Question: This is what I'm referring to: <URL>
Is "badge" the commonly agreed upon term? Facebook and countless other sites use this feature to instantly update users via messages, requests and notifications. The UI pattern is becoming so common I fully expected to find something authoritative, like would with "dialog" or "modal". But what I've found has been all over the place: badge, notification, notifier, messages, jewel, update icon, bubble, counter, count... But which is the most semantic and accurate?
I fully acknowledge that I'm attempting to split hairs, but after initially intending to do a quick search on Google to find out what this pattern was called, I've now come to the conclusion that either: a) there is no consensus on how to describe this very common UI pattern. or b) I'm searching in the wrong places with bad assumptions and incorrect terminology (I'm hoping it's A, but I'm man enough to admit that it's more likely to be B).
StackOverflow's "badge" tag description is "A badge is a concise visual indication of something important to the user. For example, the number of unread emails in an email app can be displayed as a badge on the app's icon."
Alas, I'm still not convinced that the word "badge" is even remotely appropriate here.
Not to mention, my team is working on a feature that is completely unrelated that we've decided to call "badges" (not "badgers", very important distinction), so when I saw Bootstrap's '.badges' component I started wondering if we were incorrectly applying a "known" concept.
So what is that little notification update icon thingy called?
Edit: after seeing a couple of replies I want to clarify that I'm asking this in the spirit of semantic coding. I don't really "care" about the design or usability aspect of the pattern, I am more interested in staying committed to being as semantic as possible with my code. After muddling through terribly written markup from countless open source projects I've come to fully understand the value of semantic coding. Understanding how to effectively describe classes is more than just a "UX" or vocabulary thing. It's about clean code, DRY code, organized semantic code that describes the content as accurately as possible, and so on.
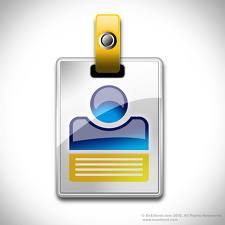
Answer: The term "badge" normally refers to a small indicator that is added to an icon to show the current status of the thing the icon references. For example, if an email icon has a small number in a colored rectangle that indicates the number of unread emails, that's a "badge". The "badge" is placed on the icon the same way a badge is placed on someone's shirt.
Twitter's use of the term "badge" to refer to an indication that stands on its own and isn't applied to another icon seems to be an extension of this concept. Personally, I don't like it because it's less like what a badge does and more like simply an indicator.